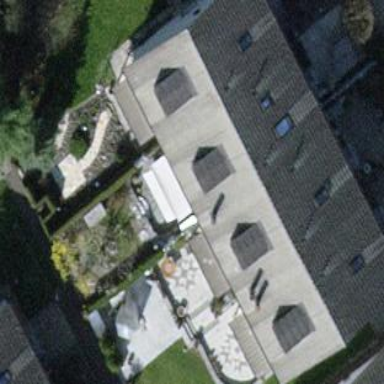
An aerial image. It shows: Semi-detached house.